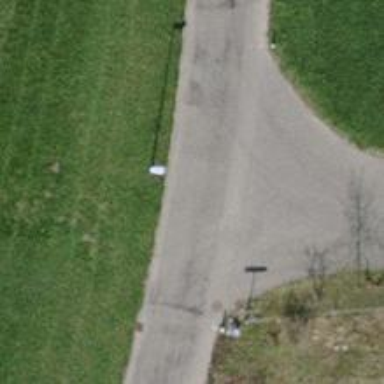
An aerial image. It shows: Residential road.